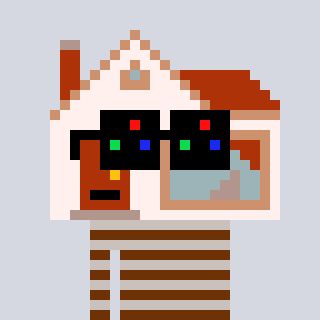
a pixel art character with square black sunglasses, a house-shaped head and a foggrey-colored body on a cool background